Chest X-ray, AP view. Patient: 62 years old, sex F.
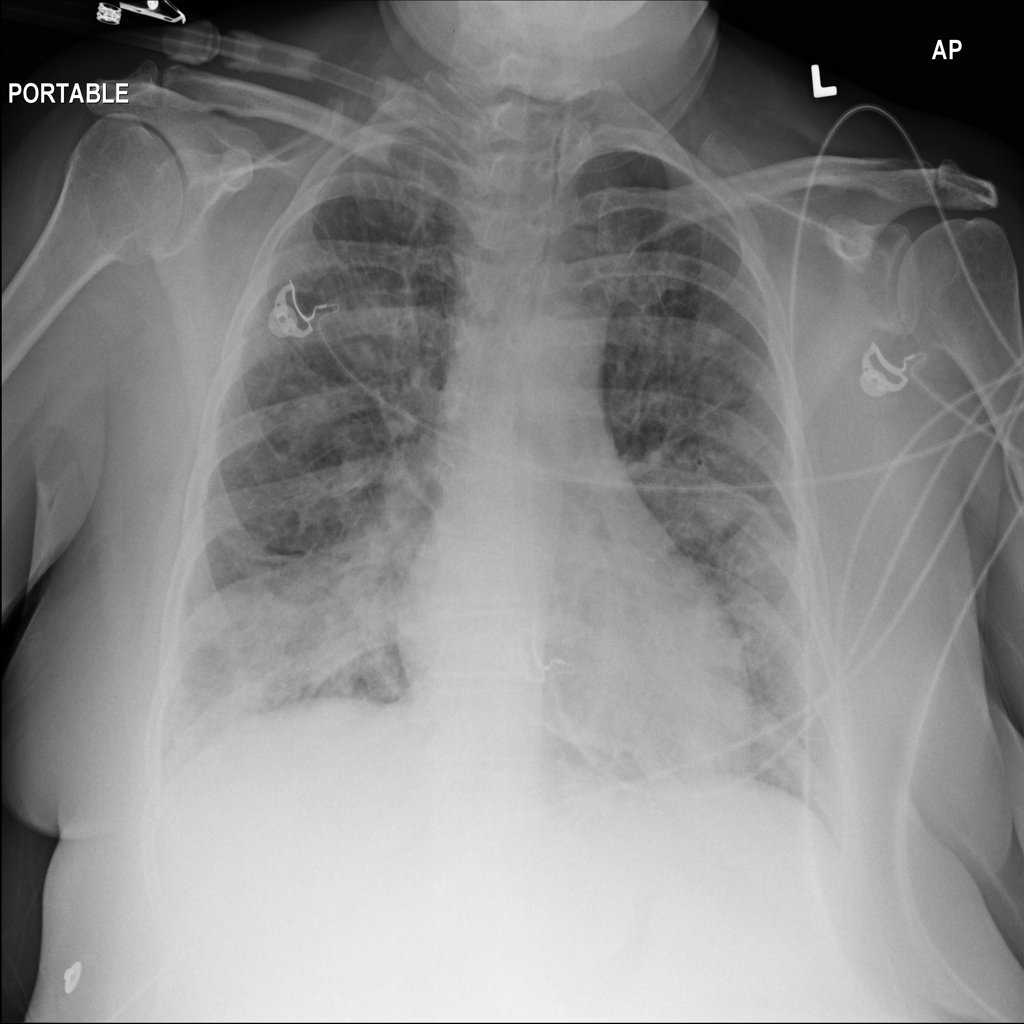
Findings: Consolidation, Edema